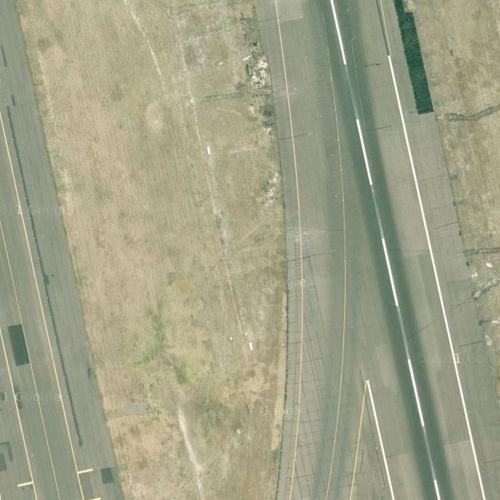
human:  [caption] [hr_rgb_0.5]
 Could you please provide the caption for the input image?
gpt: Two straight runways separated by a lawn are parallel to each other .

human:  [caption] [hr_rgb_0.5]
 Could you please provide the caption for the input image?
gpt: There is a lawn separate two straight parallel runways .

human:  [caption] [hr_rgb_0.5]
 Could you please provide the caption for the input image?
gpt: Two straight runways are parallel to each other while some white marking lines on them .

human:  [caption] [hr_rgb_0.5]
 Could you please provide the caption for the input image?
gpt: Two straight white runways with white marking lines on are parallel to each other .

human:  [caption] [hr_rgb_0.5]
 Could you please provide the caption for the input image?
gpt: There are some white marking lines on two parallel straight runways .